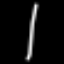
Label: line